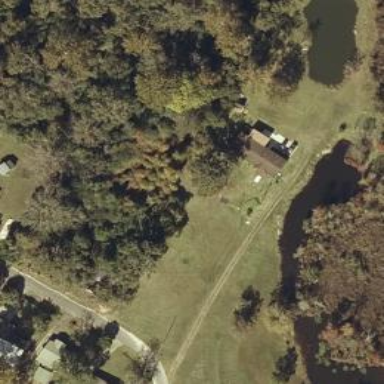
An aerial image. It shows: Driveway leading to service road.